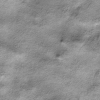
Label: not_dusty